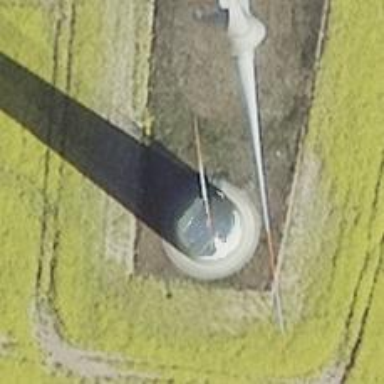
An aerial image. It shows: Wind generator in the form of horizontal axis wind turbine.